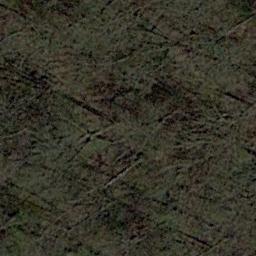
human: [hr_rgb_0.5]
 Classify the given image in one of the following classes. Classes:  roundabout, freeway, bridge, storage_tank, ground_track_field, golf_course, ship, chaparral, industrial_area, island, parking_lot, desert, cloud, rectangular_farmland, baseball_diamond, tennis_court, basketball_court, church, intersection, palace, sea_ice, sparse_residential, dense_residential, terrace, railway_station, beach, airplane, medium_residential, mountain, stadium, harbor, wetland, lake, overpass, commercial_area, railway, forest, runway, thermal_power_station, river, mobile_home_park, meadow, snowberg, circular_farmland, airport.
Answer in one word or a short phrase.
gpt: forest